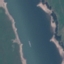
Land use / land cover class: River